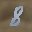
Label: 8